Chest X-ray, PA view. Patient: 49 years old, sex F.
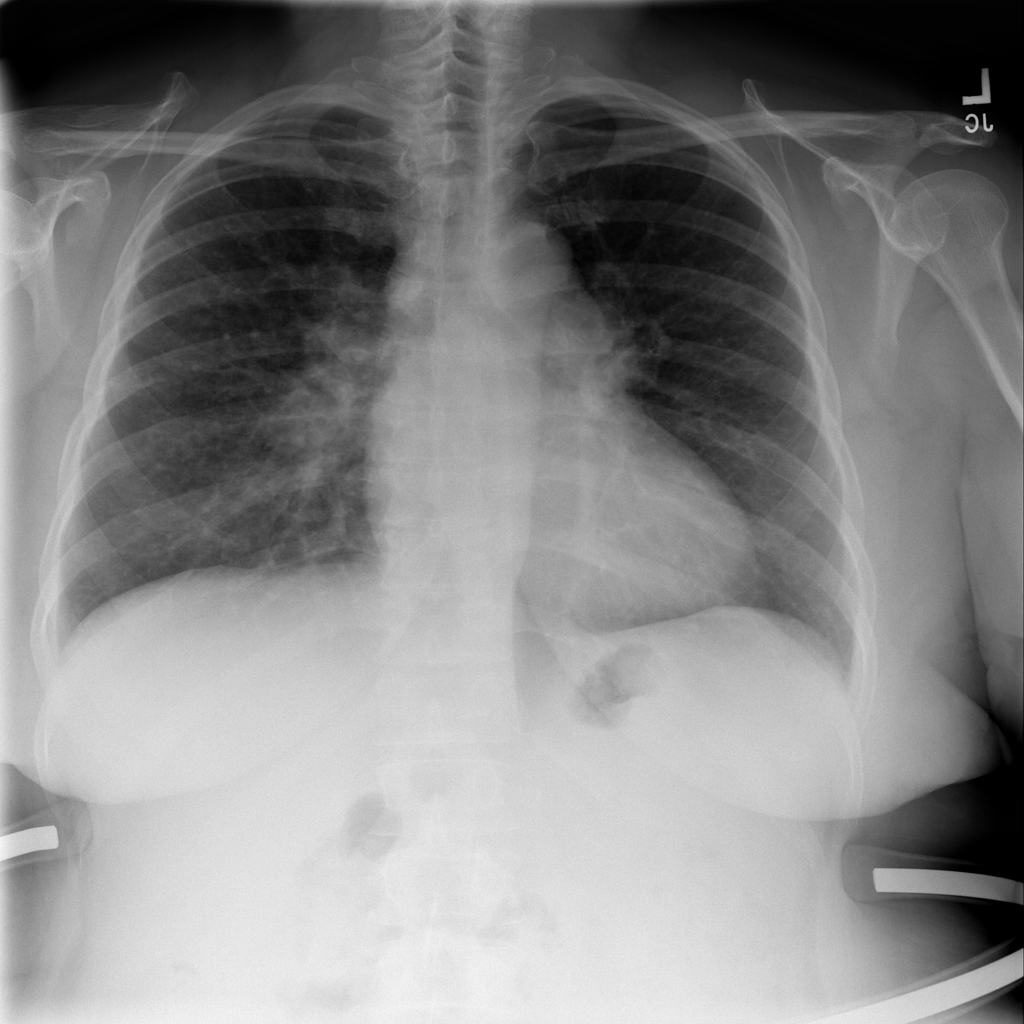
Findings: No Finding